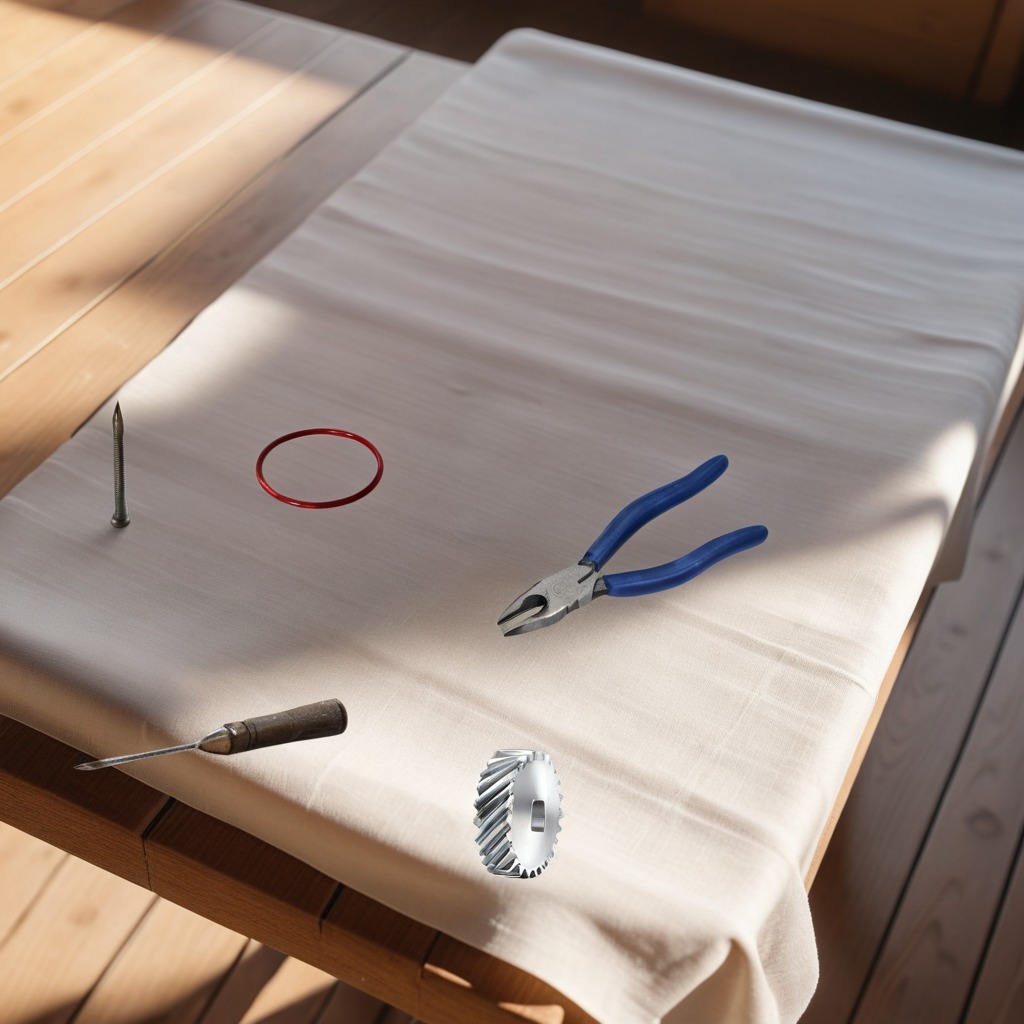
A rubber Oring, a steel gear with teeth, an iron nail, a pair of pliers, and a screwdriver are lying on the wooden table.